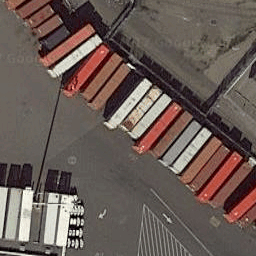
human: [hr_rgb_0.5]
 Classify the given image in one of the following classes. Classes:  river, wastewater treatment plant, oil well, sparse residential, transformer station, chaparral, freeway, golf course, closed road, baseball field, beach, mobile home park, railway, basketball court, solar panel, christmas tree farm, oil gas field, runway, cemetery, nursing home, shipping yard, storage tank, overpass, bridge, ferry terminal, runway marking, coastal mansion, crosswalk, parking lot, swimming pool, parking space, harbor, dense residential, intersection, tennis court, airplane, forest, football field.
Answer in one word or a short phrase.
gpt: shipping yard